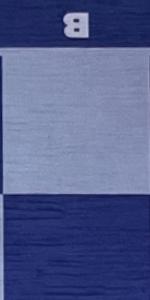
Label: Empty